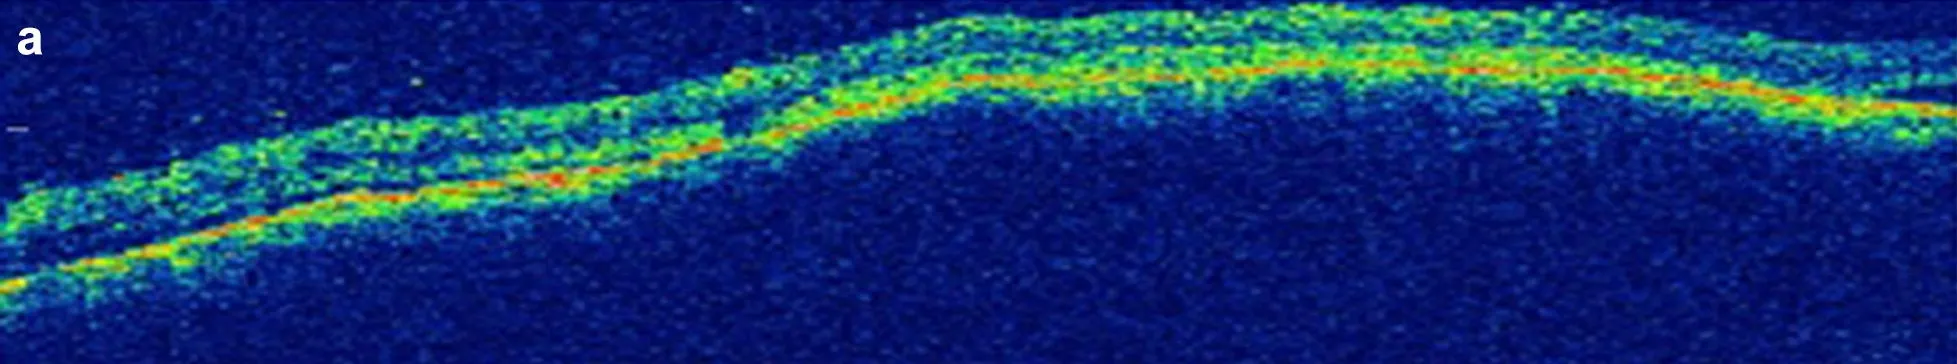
Optical coherence tomography of the lesions of the right.
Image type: ophthalmic_imaging (oct)